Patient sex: M
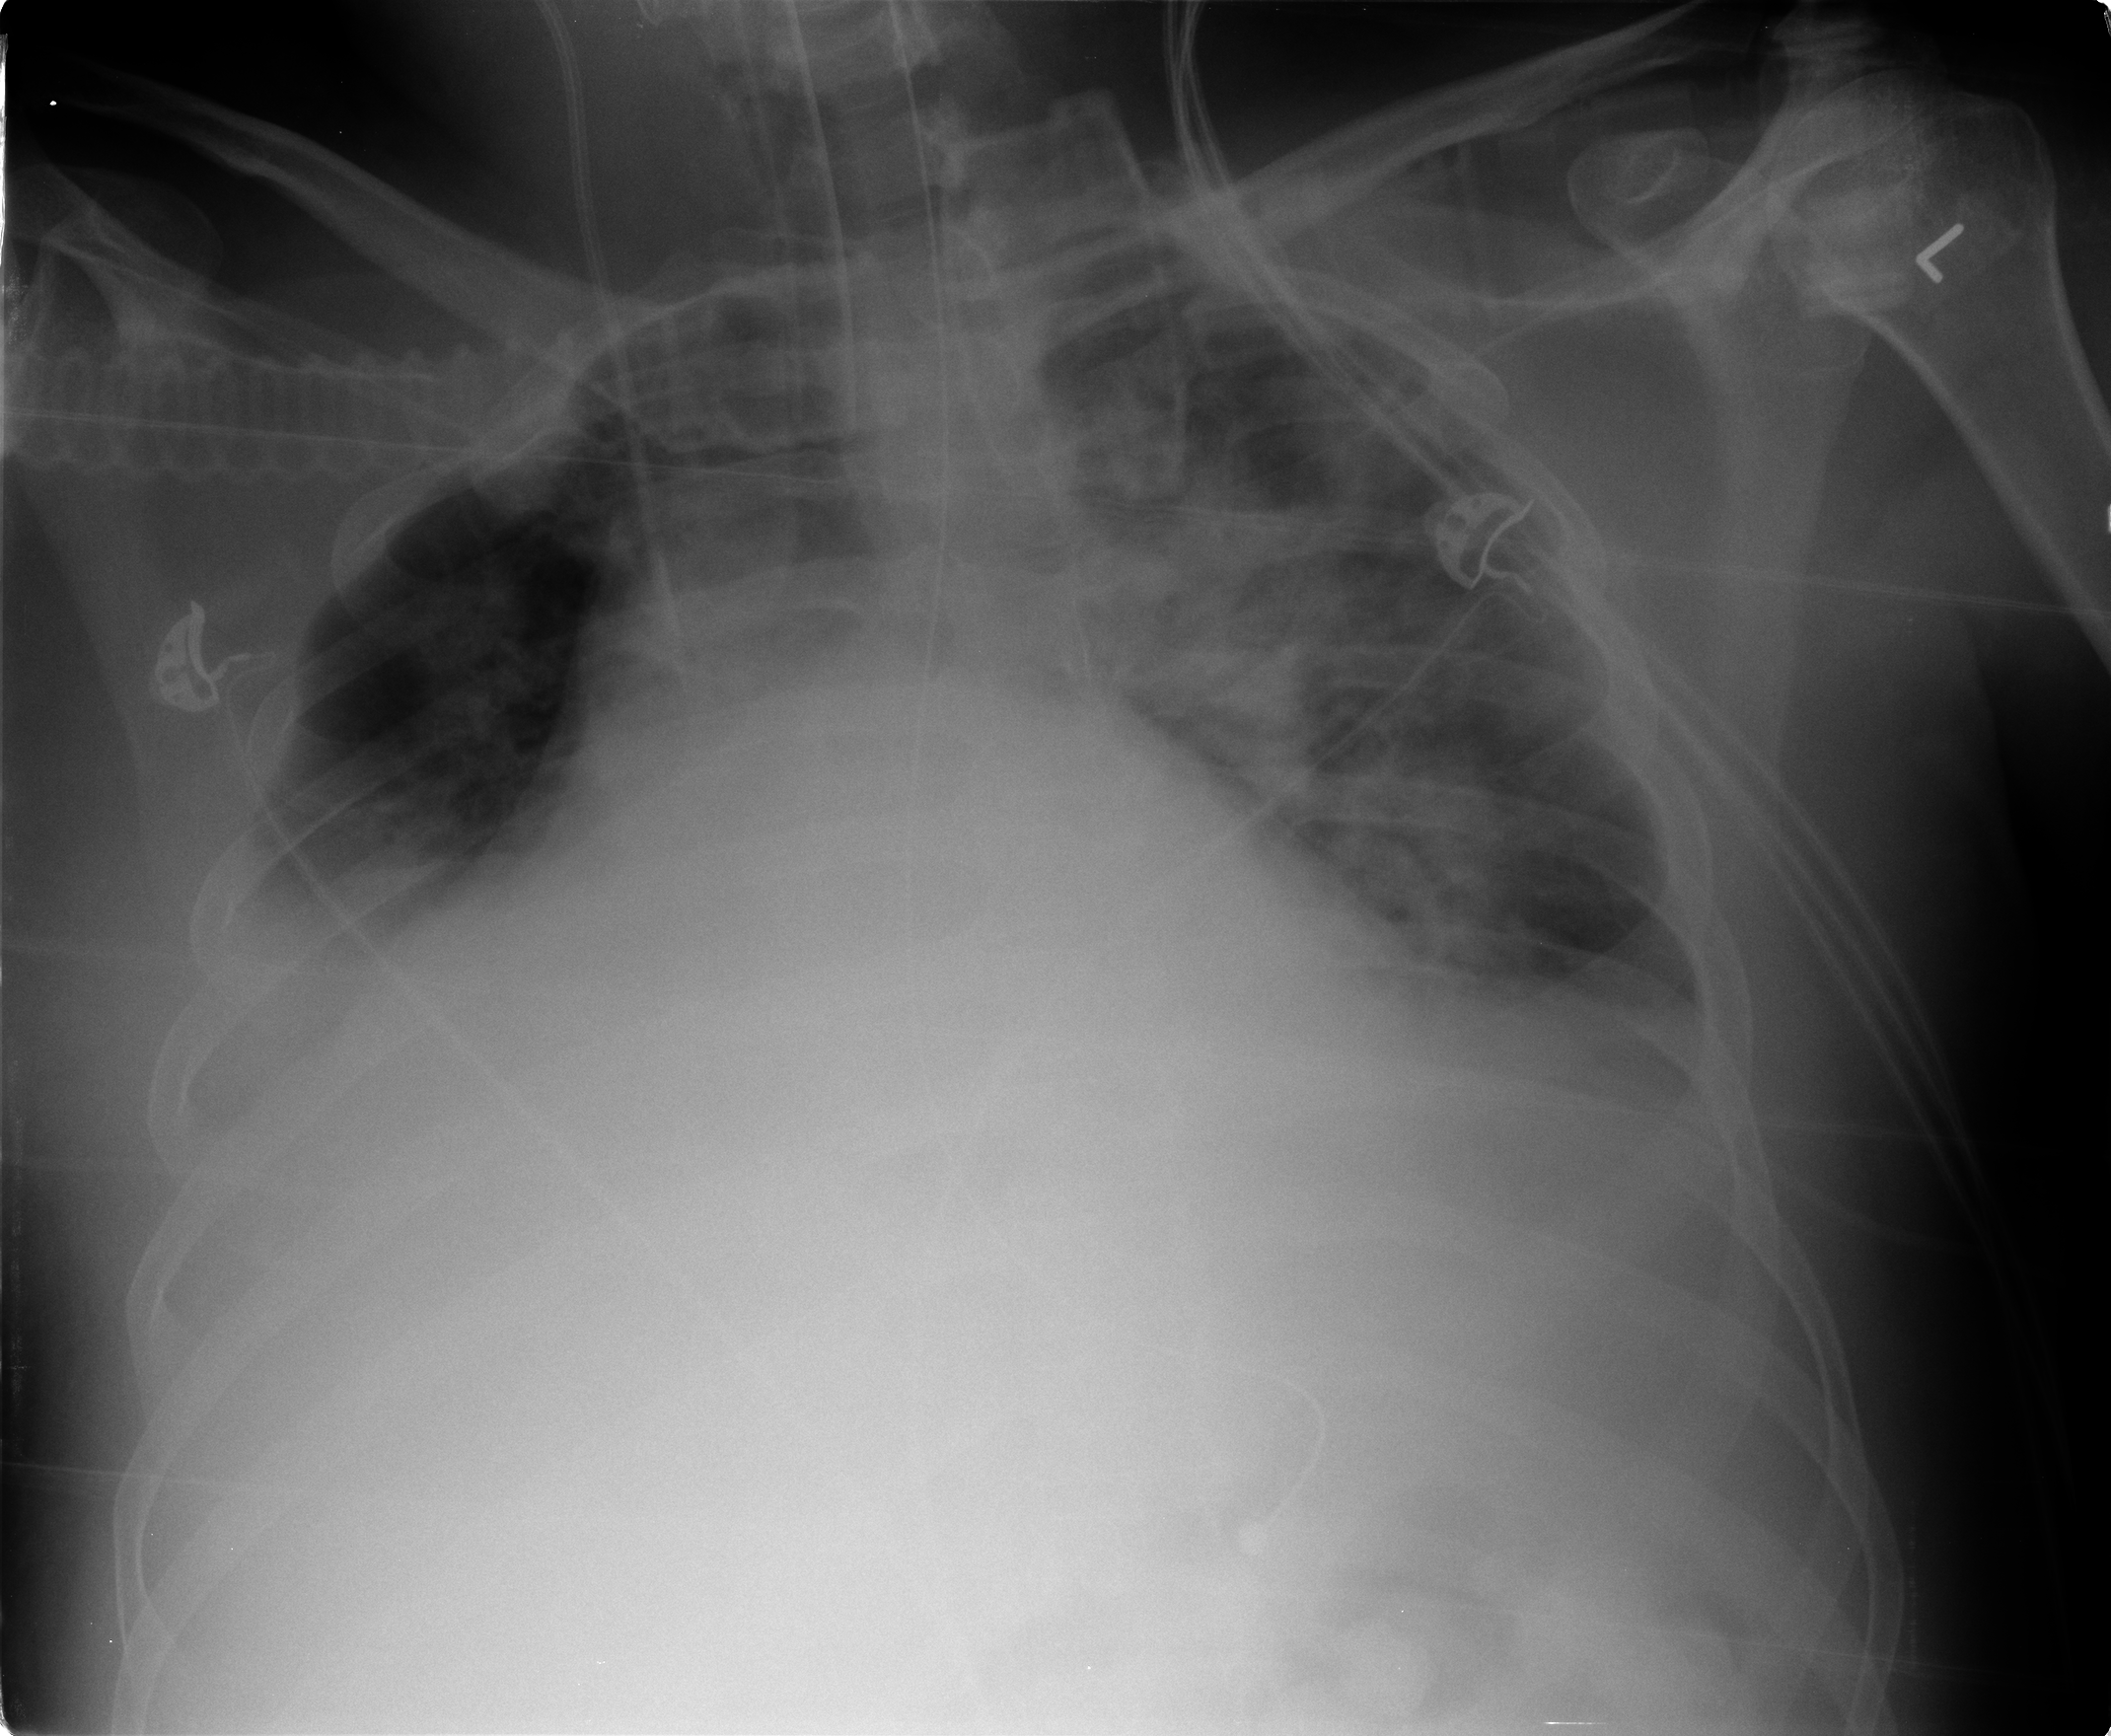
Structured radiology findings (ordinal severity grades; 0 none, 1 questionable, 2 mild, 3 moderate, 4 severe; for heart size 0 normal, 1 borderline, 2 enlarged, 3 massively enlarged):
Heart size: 2
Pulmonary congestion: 2
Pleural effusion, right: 3
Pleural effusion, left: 2
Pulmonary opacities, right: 0
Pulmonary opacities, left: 3
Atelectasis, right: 2
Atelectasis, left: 2